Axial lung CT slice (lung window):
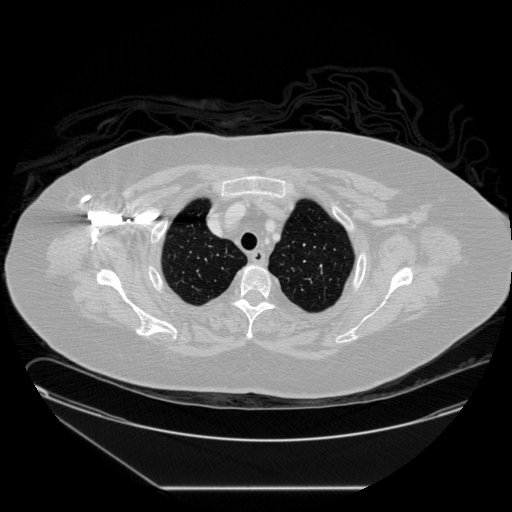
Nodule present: no